Question: I'm trying to add a horizontal line on top to divide the header text from the actual values in my pdf file:

Here's my code:
'''
public class StudentList
{
public void PrintStudentList(int gradeParaleloID)
{
StudentRepository repo = new StudentRepository();
var students = repo.FindAllStudents()
.Where(s => s.IDGradeParalelo == gradeParaleloID);
try
{
Document document = new Document(PageSize.LETTER);
PdfWriter writer = PdfWriter.GetInstance(document, new FileStream(Environment.GetFolderPath(Environment.SpecialFolder.DesktopDirectory) + "\Alumnos.pdf", FileMode.Create));
document.Open();
PdfContentByte cb = writer.DirectContent;
cb.SetLineWidth(2.0f); // Make a bit thicker than 1.0 default
cb.SetGrayStroke(0.95f); // 1 = black, 0 = white
cb.MoveTo(20, 30);
cb.LineTo(400, 30);
cb.Stroke();
PdfPTable table = new PdfPTable(3);
float[] widths = new float[] { 0.6f, 0.75f, 2f };
table.SetWidths(widths);
PdfPCell numeroCell = new PdfPCell(new Phrase("Nro."));
numeroCell.Border = 0;
numeroCell.HorizontalAlignment = 0;
table.AddCell(numeroCell);
PdfPCell codigoCell = new PdfPCell(new Phrase("RUDE"));
codigoCell.Border = 0;
codigoCell.HorizontalAlignment = 0;
table.AddCell(codigoCell);
PdfPCell nombreCell = new PdfPCell(new Phrase("Apellidos y Nombres"));
nombreCell.Border = 0;
nombreCell.HorizontalAlignment = 0;
table.AddCell(nombreCell);
int c = 1;
foreach (var student in students)
{
PdfPCell cell = new PdfPCell(new Phrase(c.ToString()));
cell.Border = 0;
cell.HorizontalAlignment = 0;
table.AddCell(cell);
cell = new PdfPCell(new Phrase(student.Rude.ToString()));
cell.Border = 0;
cell.HorizontalAlignment = 0;
table.AddCell(cell);
cell = new PdfPCell(new Phrase(student.LastNameFather + " " + student.LastNameMother + " " + student.Name));
cell.Border = 0;
cell.HorizontalAlignment = 0;
table.AddCell(cell);
c++;
}
table.SpacingBefore = 20f;
table.SpacingAfter = 30f;
document.Add(table);
document.Close();
}
catch (DocumentException de)
{
Debug.WriteLine(de.Message);
}
catch (IOException ioe)
{
Debug.WriteLine(ioe.Message);
}
}
}
'''
I don't understand why the cb.Stroke() isn't working. Any suggestions?
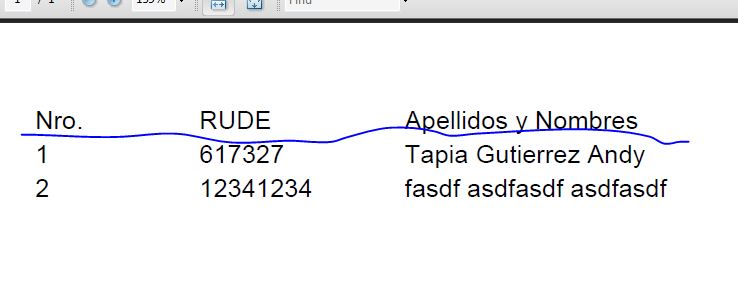
Answer: Drawing with iTextSharp's 'PdfContentByte' class can be a little confusing. The height is actually relative to the bottom, not the top. So the top of the page is not 0f, but instead is actually 'document.Top', which on your page size of 'PageSize.LETTER' is 726f. So if you want to draw your line 30 units from the top, try:
'''
cb.MoveTo(20, document.Top - 30f);
cb.LineTo(400, document.Top - 30f);
'''
Just curious -- why do it the hard way instead of using table borders? (I noticed you set your borders to 0) Trying to space out lines by hand is the biggest pain. If you ever move content in your PDF around, you'll have to make sure your measurements still work.
Try this:
'''
numeroCell.Border = 0;
numeroCell.BorderColorBottom = new BaseColor(System.Drawing.Color.Black);
numeroCell.BorderWidthBottom = 1f;
codigoCell.Border = 0;
codigoCell.BorderColorBottom = new BaseColor(System.Drawing.Color.Black);
codigoCell.BorderWidthBottom = 1f;
nombreCell.Border = 0;
nombreCell.BorderColorBottom = new BaseColor(System.Drawing.Color.Black);
nombreCell.BorderWidthBottom = 1f;
'''
That should give you a nice solid black line under your header row, no measurements needed: